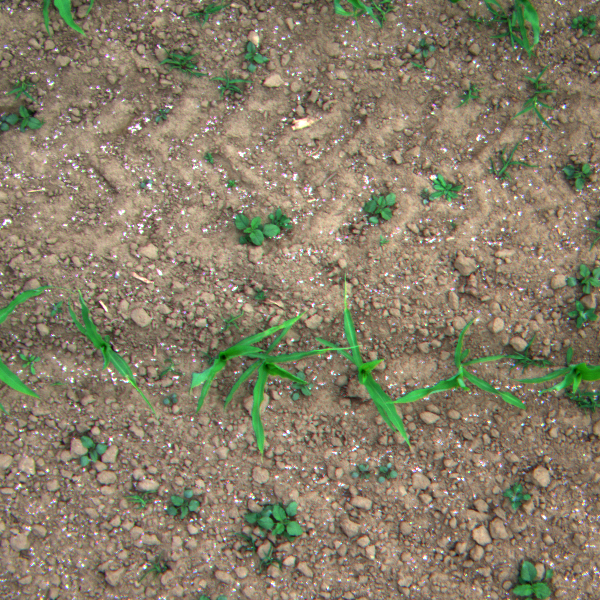
Acquisition date: 2023-06-06
Tile: 0405
Annotated plant instances:
label: amaranth
label: amaranth
label: amaranth
label: amaranth
label: amaranth
label: amaranth
label: amaranth
label: amaranth
label: amaranth
label: amaranth
label: barnyard_grass
label: barnyard_grass
label: barnyard_grass
label: barnyard_grass
label: barnyard_grass
label: barnyard_grass
label: quickweed
label: amaranth
label: amaranth
label: amaranth
label: amaranth
label: weed_other
label: amaranth
label: maize
label: maize
label: maize
label: maize
label: maize
label: maize
label: maize
label: maize
label: maize
label: barnyard_grass
label: barnyard_grass
label: barnyard_grass
label: weed_other
label: amaranth
label: weed_other
label: weed_other
label: amaranth
label: weed_other
label: amaranth
label: barnyard_grass
label: amaranth
label: amaranth
label: barnyard_grass
label: barnyard_grass
label: barnyard_grass
label: weed_other
label: weed_other
label: amaranth
label: amaranth
label: amaranth
label: barnyard_grass
label: maize
label: maize
label: amaranth
label: barnyard_grass
label: amaranth
label: barnyard_grass
label: barnyard_grass
label: barnyard_grass
label: maize
label: maize
label: barnyard_grass
label: amaranth
label: weed_other
label: barnyard_grass
label: maize
label: maize
label: maize